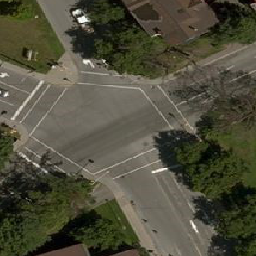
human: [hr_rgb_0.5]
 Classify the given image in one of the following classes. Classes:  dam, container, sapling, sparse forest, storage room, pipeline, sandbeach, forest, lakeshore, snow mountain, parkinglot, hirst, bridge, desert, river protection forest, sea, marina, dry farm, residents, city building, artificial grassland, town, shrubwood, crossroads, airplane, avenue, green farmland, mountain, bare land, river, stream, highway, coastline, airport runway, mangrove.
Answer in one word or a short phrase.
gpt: crossroads